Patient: sex F, age 63
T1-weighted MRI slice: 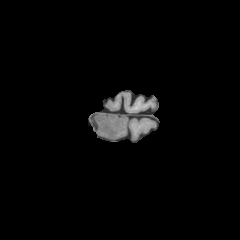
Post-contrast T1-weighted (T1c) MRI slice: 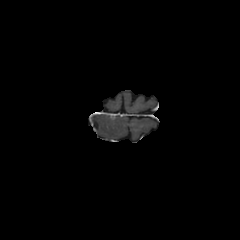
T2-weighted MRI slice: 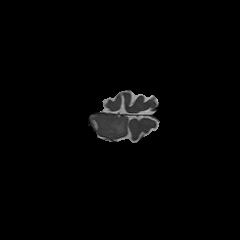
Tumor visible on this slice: yes
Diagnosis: Glioblastoma, IDH-wildtype
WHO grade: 4